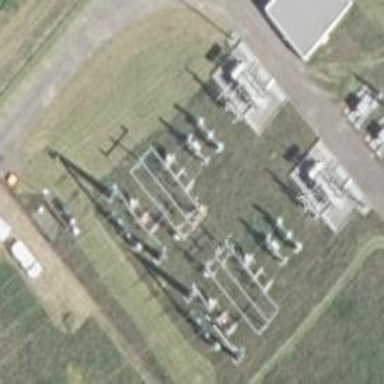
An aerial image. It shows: Three power lines with cables.